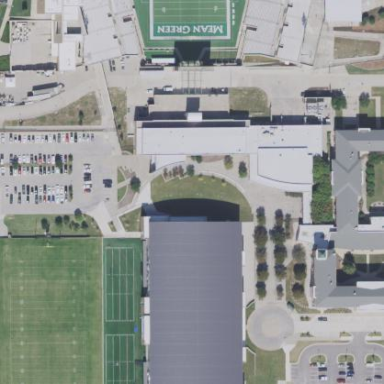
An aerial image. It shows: Building serving as fitness center for American football.